Interaction volume radius: 5 \u00c5
Interaction volume height: 35 \u00c5
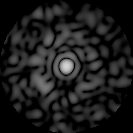
Disorder parameter: 0.8122